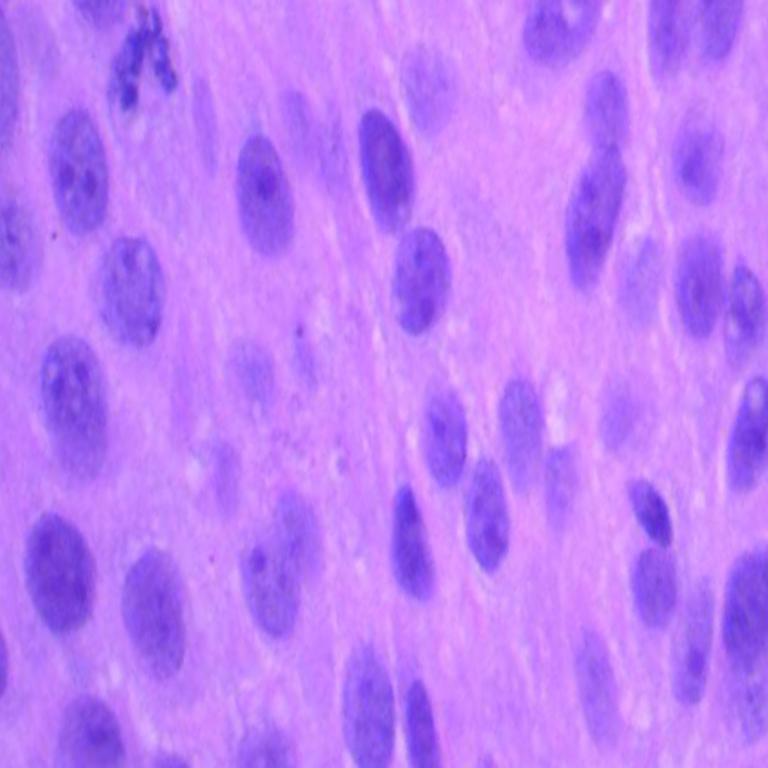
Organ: lung
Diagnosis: squamous carcinomas